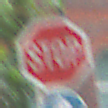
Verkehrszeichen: Stop
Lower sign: VorgeschriebeneFahrtrichtungGeradeaus
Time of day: MorningAfternoon
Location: Outdoor (Urban)
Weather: Overcast
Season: NotSpecified
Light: Natural